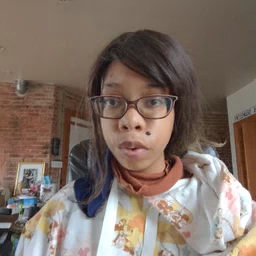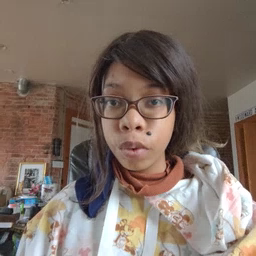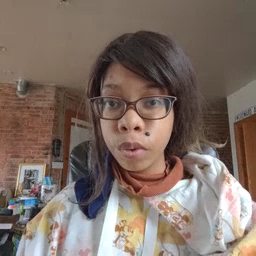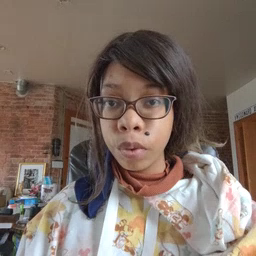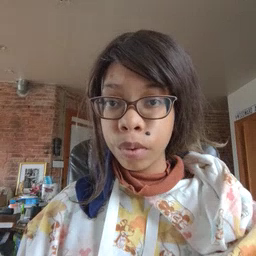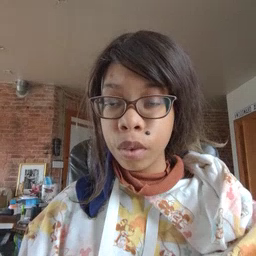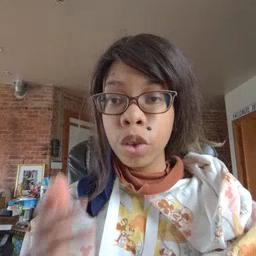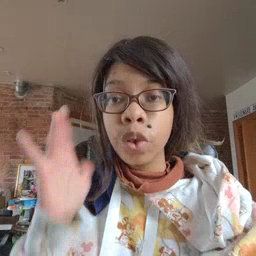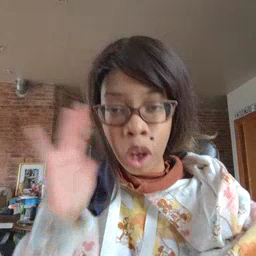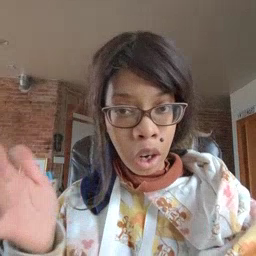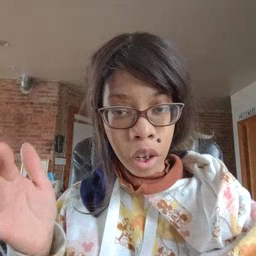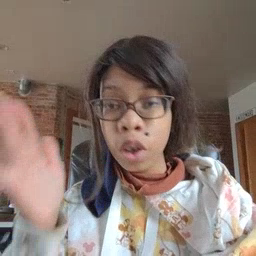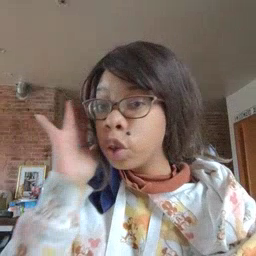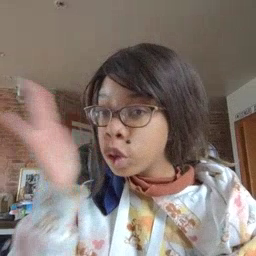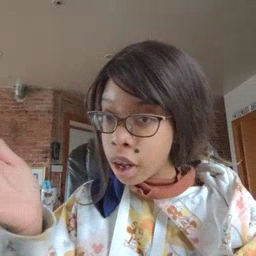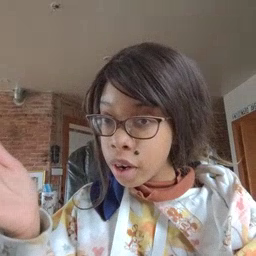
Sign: will